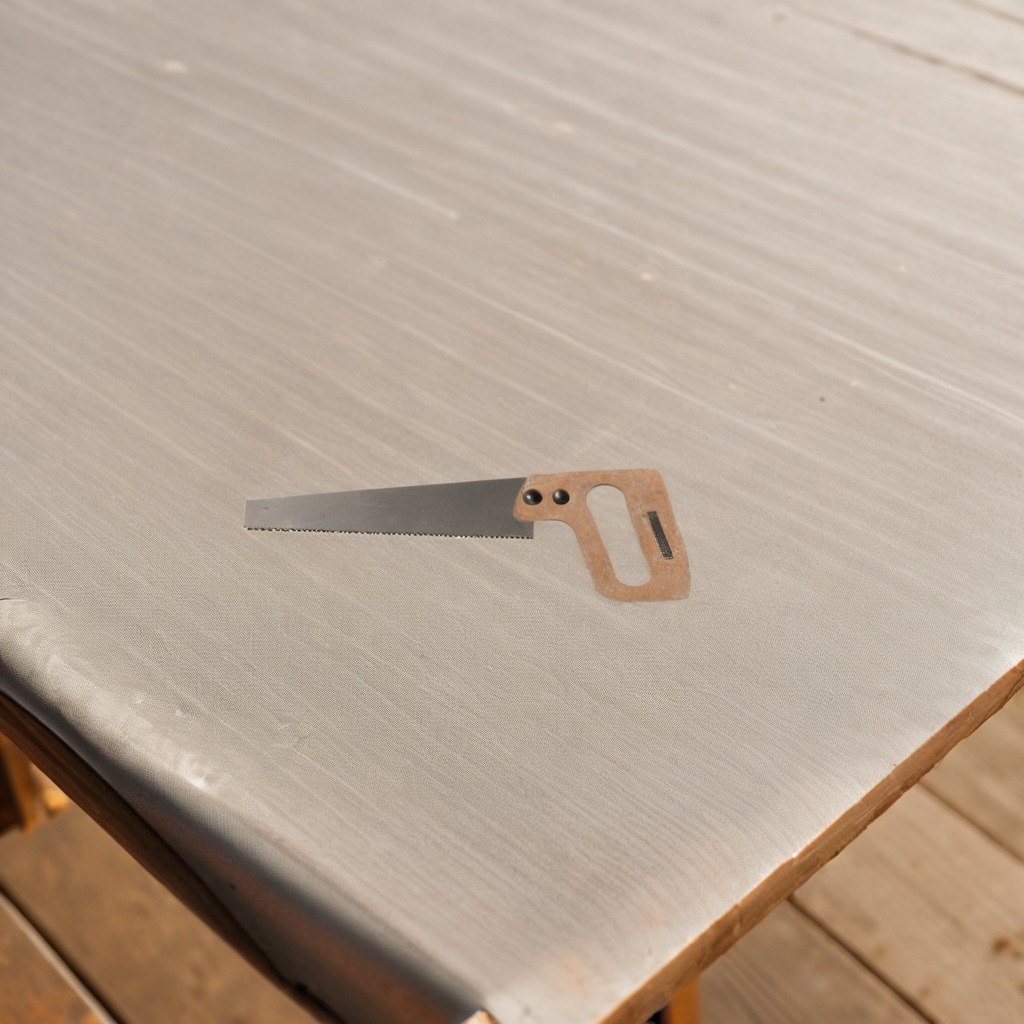
A metal saw is lying on a wooden table in an outdoor workshop during daytime bright natural light soft shadows worn but beneath the cloth.